Current action and preconditions to check: trajectory_clear

Your task: For each precondition in the list above, predict whether it will hold at this action.

Consider the current scene as observed from the mobile robot's camera, and analyze the predicted future states of all dynamic agents (e.g., people, animals, vehicles, or any moving entities) within the NEXT SECOND.

IMPORTANT: Only answer "very likely" if you are absolutely certain—based on strong, clear evidence—that a dynamic agent will violate the precondition in the predicted future state. Do NOT answer "very likely" for unlikely, ambiguous, or low-probability risks.

Ask yourself for each precondition: Is there a high probability, with clear and convincing evidence, that the predicted future states of any dynamic agent will interfere with the predicted future state of the currently executing action within the NEXT SECOND, causing that precondition to fail?

Assess the risk level based on these predictions. Use "likely" or "very likely" if motions create a clear risk of interference.

Use "neutral" or "improbable" if agents are nearby but their predicted paths are clearly diverging or non-conflicting.

Failure Risk Categories: "very improbable", "improbable", "neutral", "likely", "very likely"

Answer Format: Output ONLY the probability_of_failure value from these categories: "very improbable", "improbable", "neutral", "likely", "very likely"

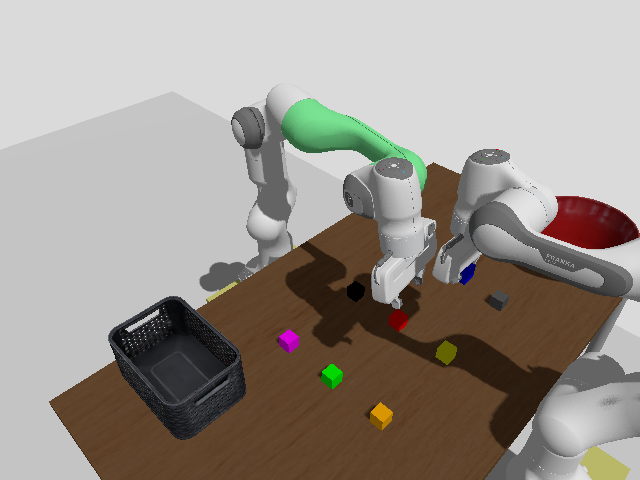

Answer: likely